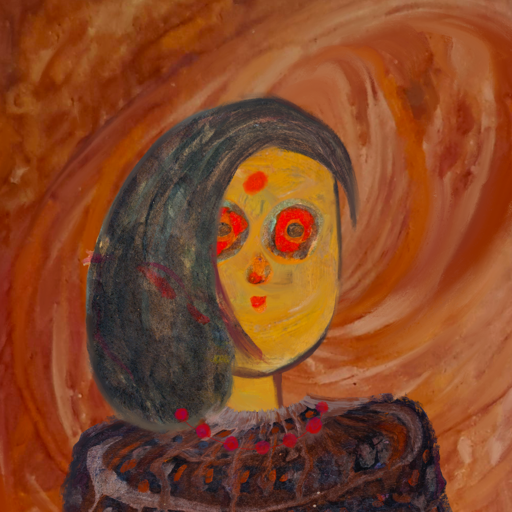
Background: Pious_Lady, Head And Neck Front: After_Raid, Face Front: Sisters, Bust: Hypocrite, Hair Front: Gypsy_Mother, Head Accessory: Blank, Second Necklace: Blank, Necklace: Irani_3, Baby: Blank